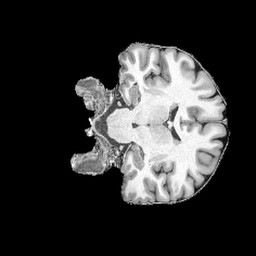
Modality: UNIT1
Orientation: coronal